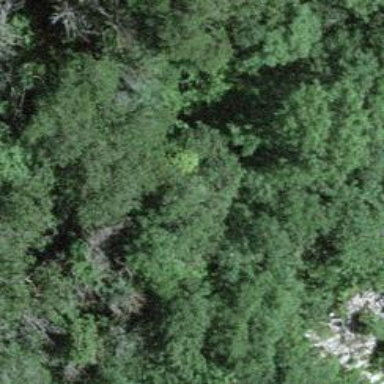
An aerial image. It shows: Natural cliff.